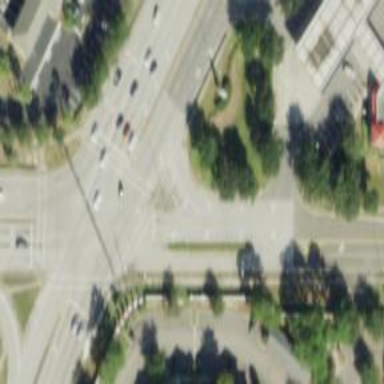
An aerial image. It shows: Uncontrolled road crossing.